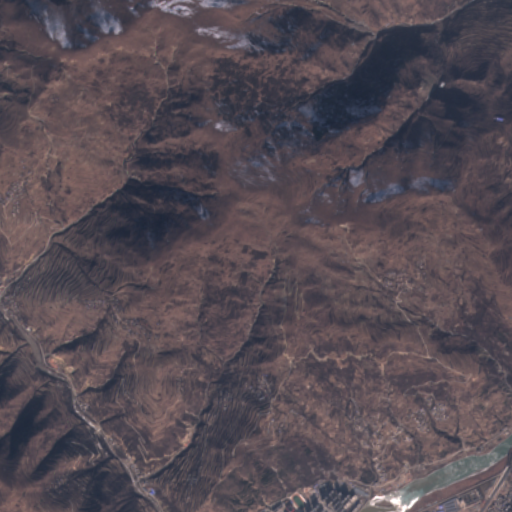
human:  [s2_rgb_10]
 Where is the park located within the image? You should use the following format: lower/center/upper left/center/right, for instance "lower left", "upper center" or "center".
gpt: The park is located in the lower center of the image.
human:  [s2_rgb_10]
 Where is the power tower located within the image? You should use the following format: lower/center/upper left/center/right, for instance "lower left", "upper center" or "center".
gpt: The power tower is located in the upper right of the image.
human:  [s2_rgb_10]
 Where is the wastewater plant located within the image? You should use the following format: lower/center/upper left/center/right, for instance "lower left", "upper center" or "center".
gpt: The wastewater plant is located in the lower right of the image.
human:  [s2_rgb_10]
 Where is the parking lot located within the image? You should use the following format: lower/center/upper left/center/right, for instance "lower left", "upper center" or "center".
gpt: There is no parking lot in the image.